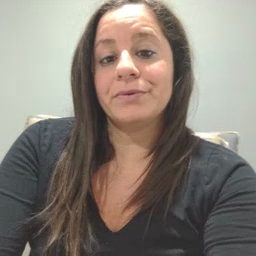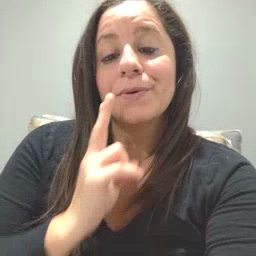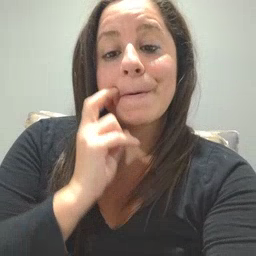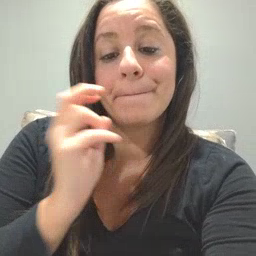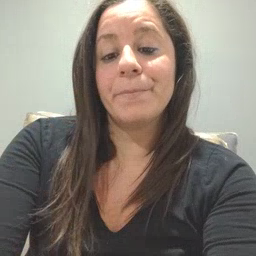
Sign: gum